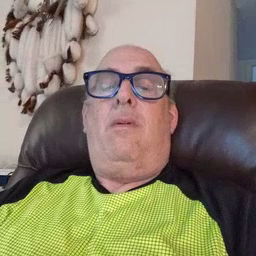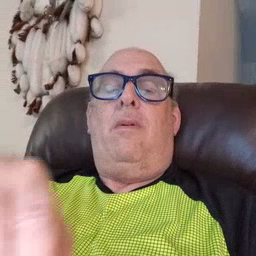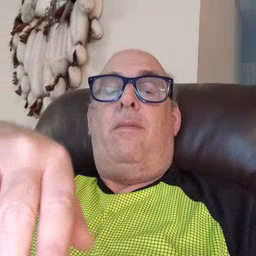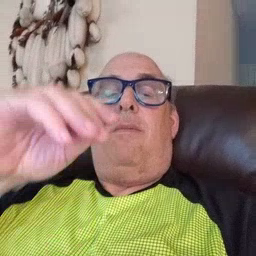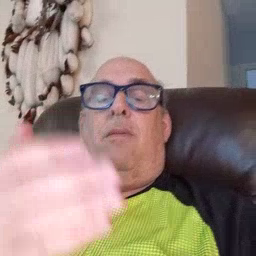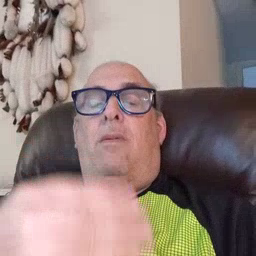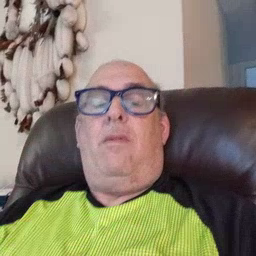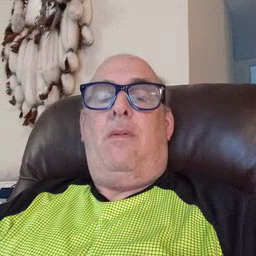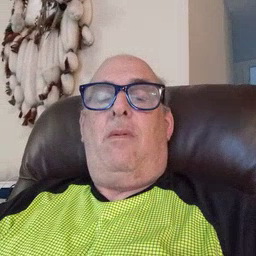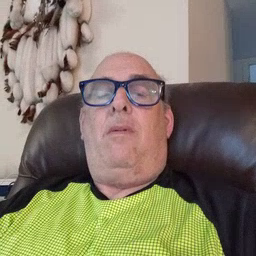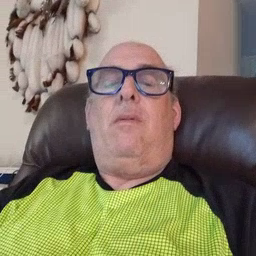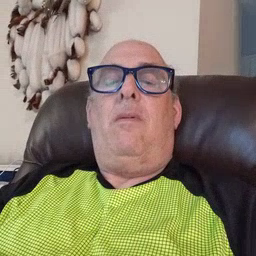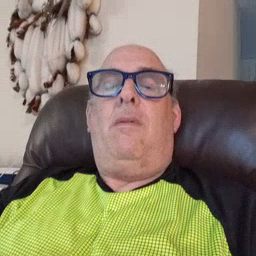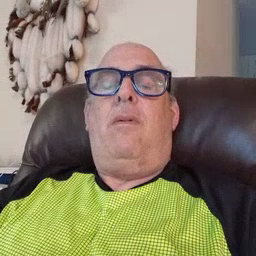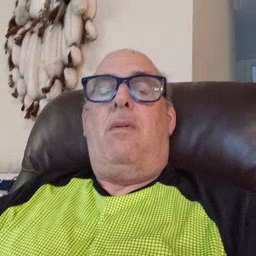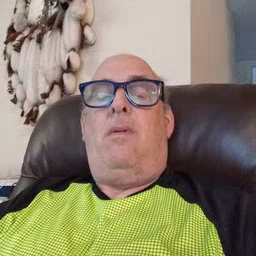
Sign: mitten